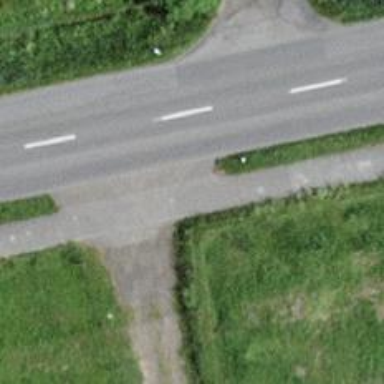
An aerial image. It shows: Asphalt cycleway.